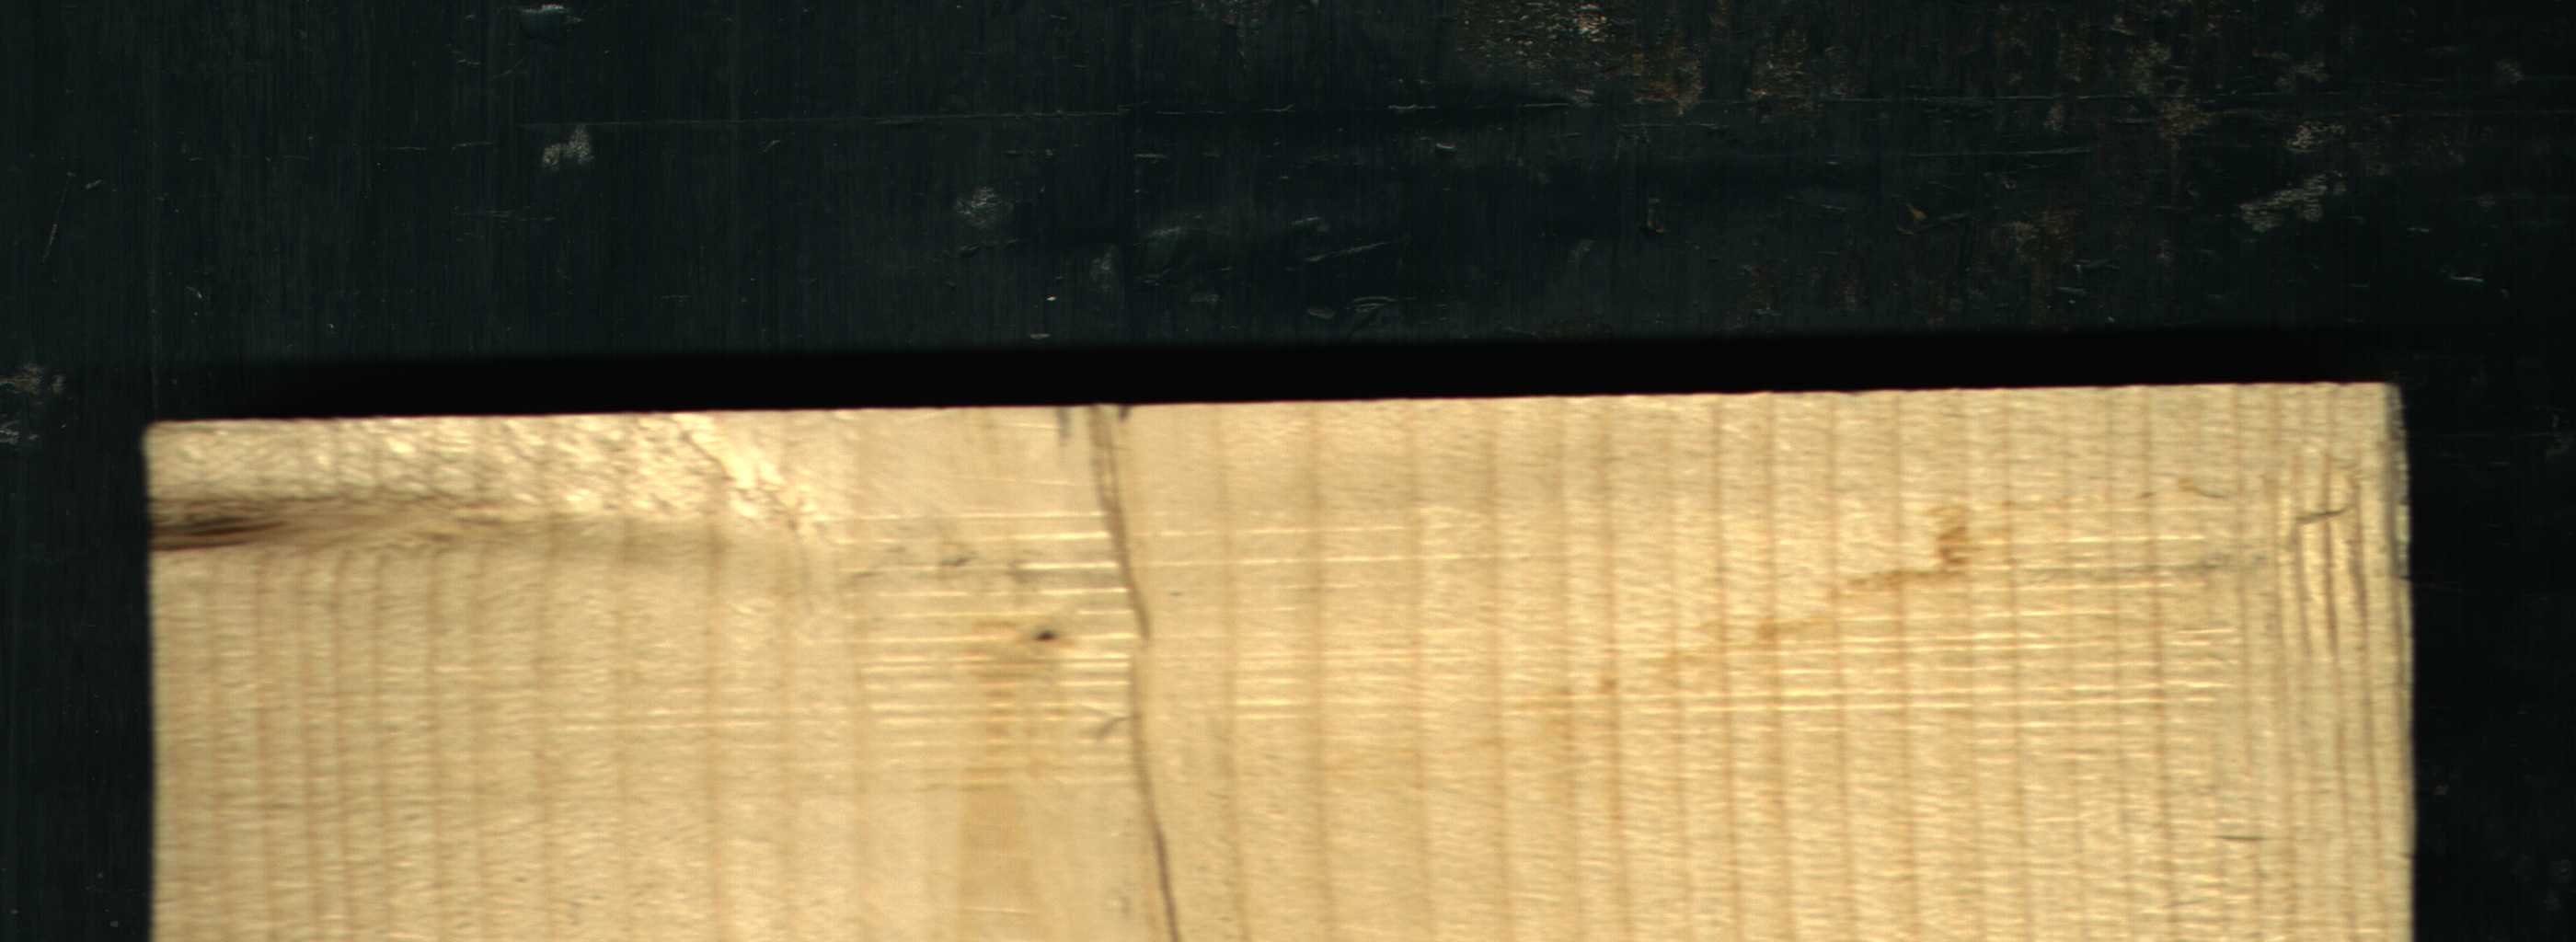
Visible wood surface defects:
resin
Crack
Live_Knot
Live_Knot